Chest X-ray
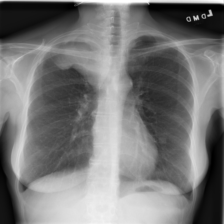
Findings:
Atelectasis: negative
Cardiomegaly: negative
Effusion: negative
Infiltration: negative
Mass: negative
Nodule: negative
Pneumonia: negative
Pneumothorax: negative
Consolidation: negative
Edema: negative
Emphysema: negative
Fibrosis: negative
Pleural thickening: negative
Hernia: negative